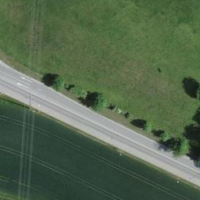
EUNIS habitat code: 25
Species observed at this site:
Tanacetum vulgare